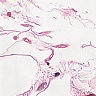
Metastatic tissue present: no